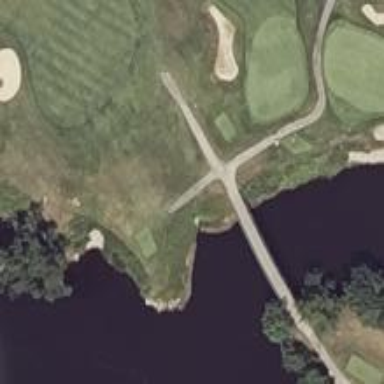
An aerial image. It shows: Path for both roads and golfers.